Question: I want to change the text color and the navigation icon color in the toolbar

Change the text color of the action item "13311"
And also of the drawer icon.
The styles
//activity theme
'''
<style name="MyMaterialTheme.Base" parent="Theme.AppCompat.Light">
<item name="android:windowNoTitle">true</item>
<item name="windowActionBar">false</item>
<item name="colorPrimary">@color/ColorPrimary</item>
<item name="colorPrimaryDark">@color/ColorPrimaryDark</item>
<item name="android:textColorPrimary">@color/white</item>
<item name="switchStyle">@style/Switch</item>
</style>
//theme for switch widget
<style name="Switch" parent="Widget.AppCompat.CompoundButton.Switch">
<item name="android:thumb">@drawable/switch_selector</item>
<item name="showText">false</item>
</style>
//toolbar theme
<style name="MyDarkToolbarStyle" parent="Widget.AppCompat.Toolbar">
<item name="android:gravity">center_vertical</item>
<!--<item name="popupTheme">@style/PopupMenuStyle</item>-->
<item name="actionButtonStyle">@style/MyActionButtonStyle</item>
</style>
//overflow menu theme
<style name="PopupMenuStyle" parent="Base.ThemeOverlay.AppCompat.ActionBar">
<item name="android:textColorPrimary">@color/black</item>
<item name="android:gravity">left|center</item>
<item name="android:background">@color/white</item>
</style>
//action button theme
<style name="MyActionButtonStyle" parent="AppBaseTheme">
<item name="android:minWidth">0dip</item>
<item name="android:textSize">14sp</item>
<item name="android:paddingLeft">0dip</item>
<item name="android:paddingRight">0dip</item>
<item name="android:actionMenuTextColor">@color/white</item>
</style>
'''
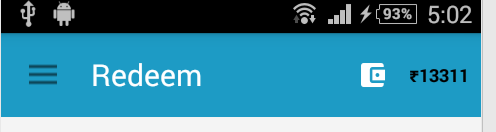
Answer: '''
<style name="MyDarkToolbarStyle" parent="ThemeOverlay.AppCompat.ActionBar">
<!-- text color for action menu icons -->
<item name="android:textColorSecondary">#fff</item>
<!-- overflow menu icon color -->
<item name="actionMenuTextColor">#fff</item>
</style>
'''
To change the navigation drawer color use
'''
<style name="DrawerStyle" parent="Widget.AppCompat.DrawerArrowToggle">
<item name="spinBars">true</item>
<item name="color">@color/drawer_color</item>
</style>
'''